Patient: sex M, age 57
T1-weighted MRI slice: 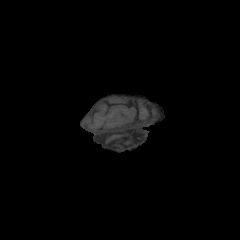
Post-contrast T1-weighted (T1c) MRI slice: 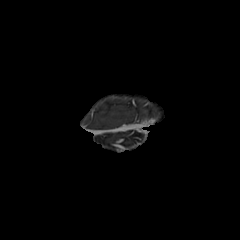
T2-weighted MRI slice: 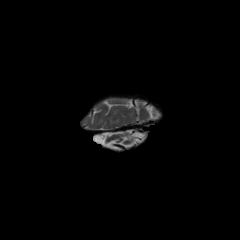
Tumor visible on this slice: yes
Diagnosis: Glioblastoma, IDH-wildtype
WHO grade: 4